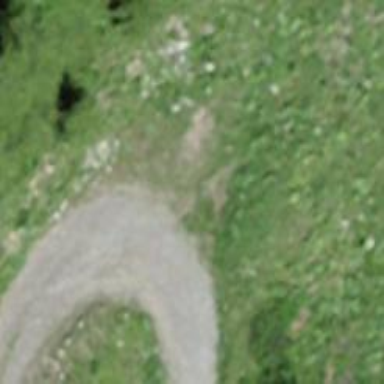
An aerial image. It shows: Track road.